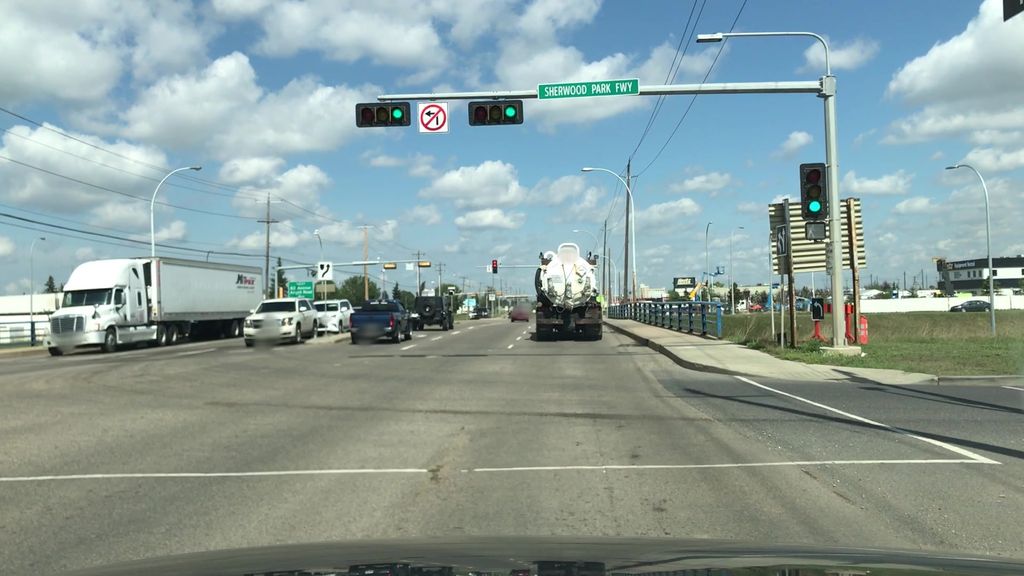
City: edmonton